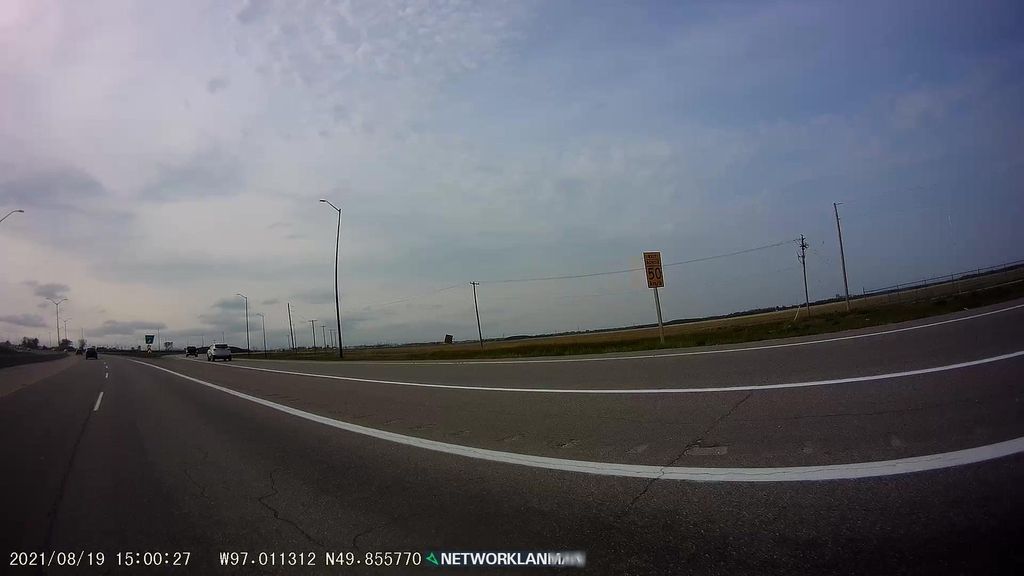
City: winnipeg